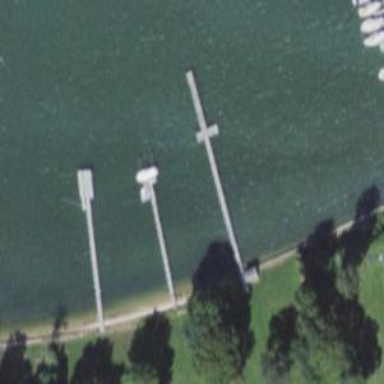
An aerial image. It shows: Man-made pier.